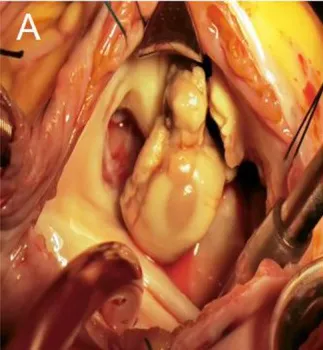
Tricuspid valve vegetations under surgical vision.
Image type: endoscopy (gi_endoscopy)